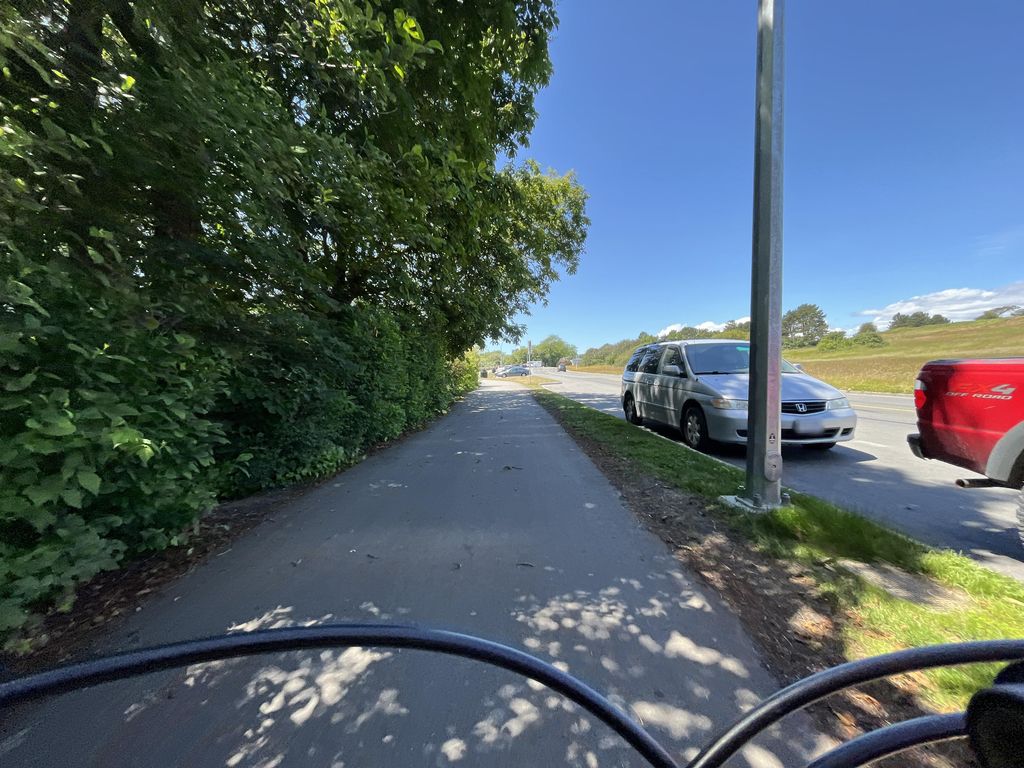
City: victoria